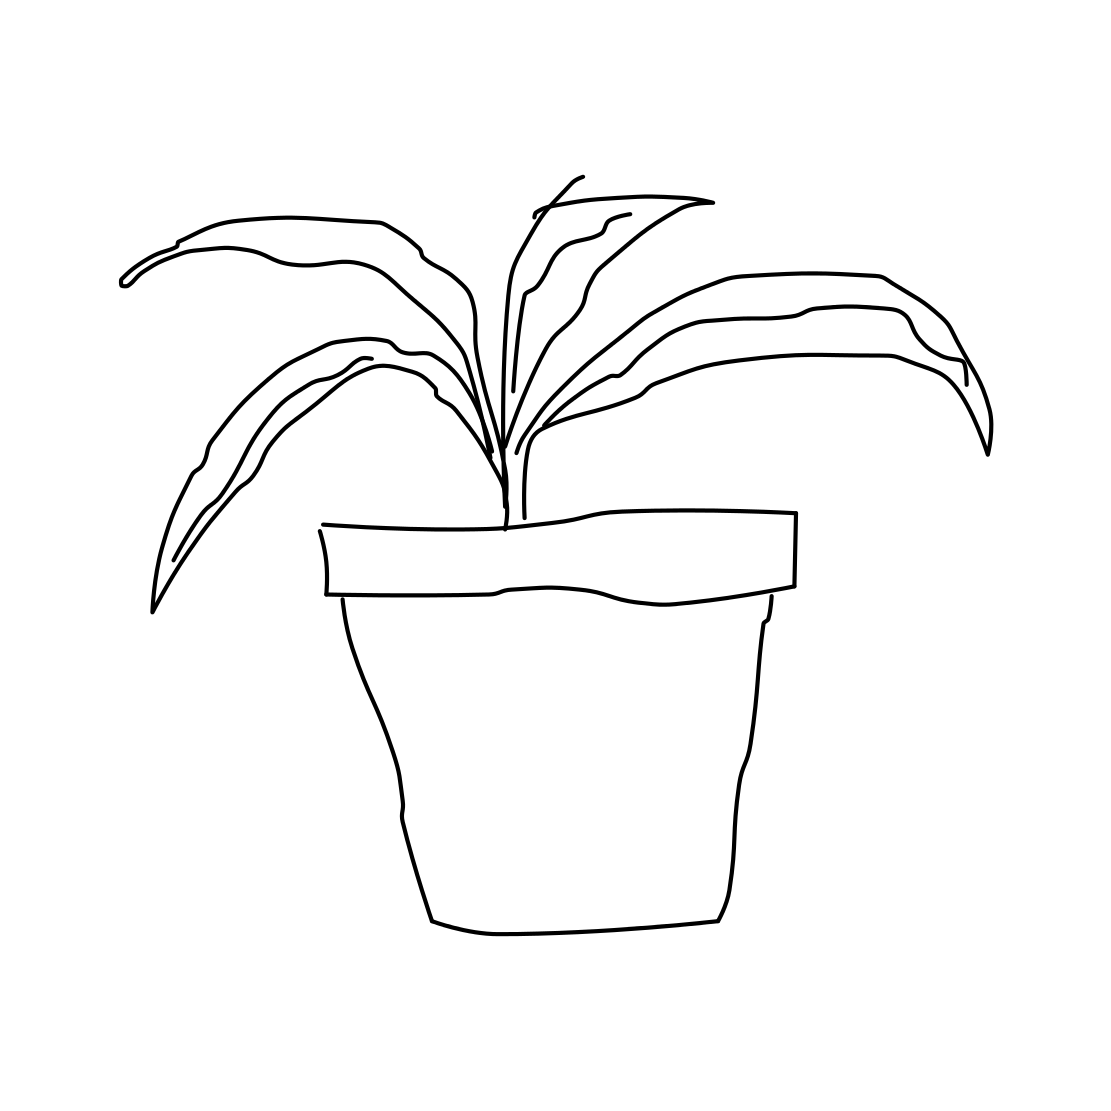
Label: potted plant